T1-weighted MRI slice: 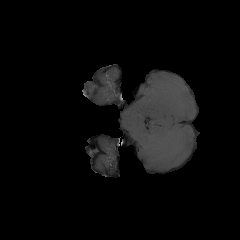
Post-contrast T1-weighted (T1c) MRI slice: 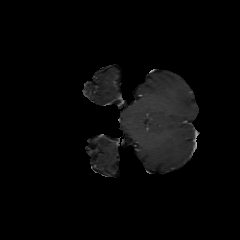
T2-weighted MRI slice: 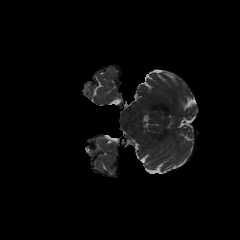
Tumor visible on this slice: no